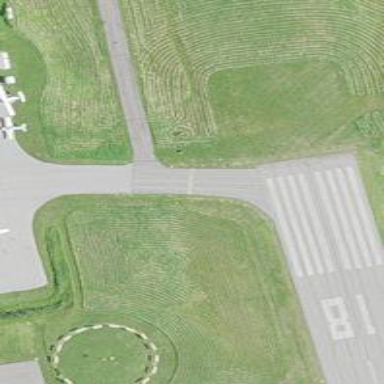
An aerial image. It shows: Image of taxiway at airport.